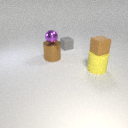
large yellow rubber cylinder to the right of small gray rubber cube